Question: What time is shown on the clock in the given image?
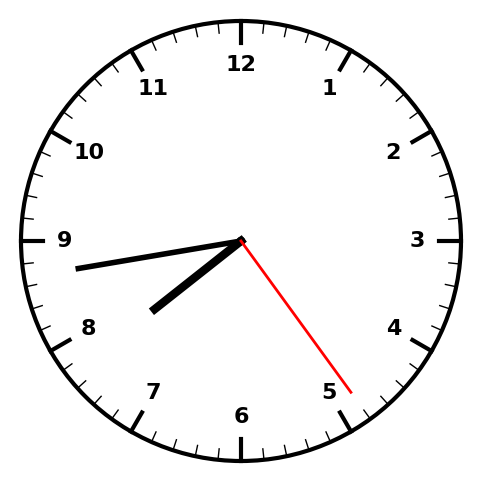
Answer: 07:43:24